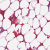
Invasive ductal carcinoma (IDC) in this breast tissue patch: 0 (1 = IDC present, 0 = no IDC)